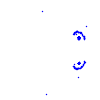
Particle: proton